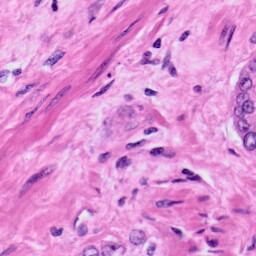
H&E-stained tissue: Prostate